Identify the alterations between these two images.
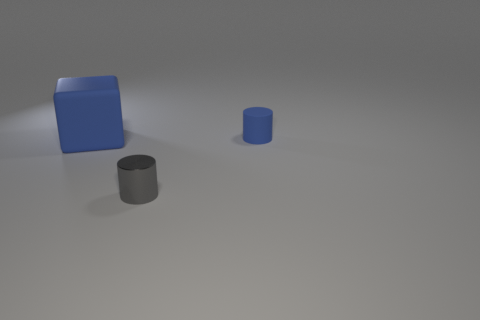
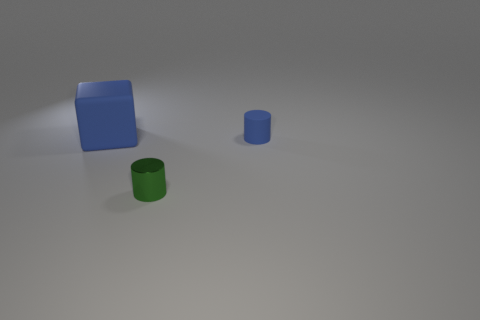
the tiny metal cylinder became green
the metallic thing changed to green
the tiny gray object changed to green
the gray thing became green
the small gray shiny cylinder that is in front of the rubber cylinder became green
the gray metal thing changed to green
the tiny gray shiny cylinder that is in front of the block became green
the tiny gray shiny cylinder in front of the large cube changed to green
the tiny gray metallic cylinder that is on the left side of the small matte cylinder turned green